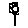
Label: flower